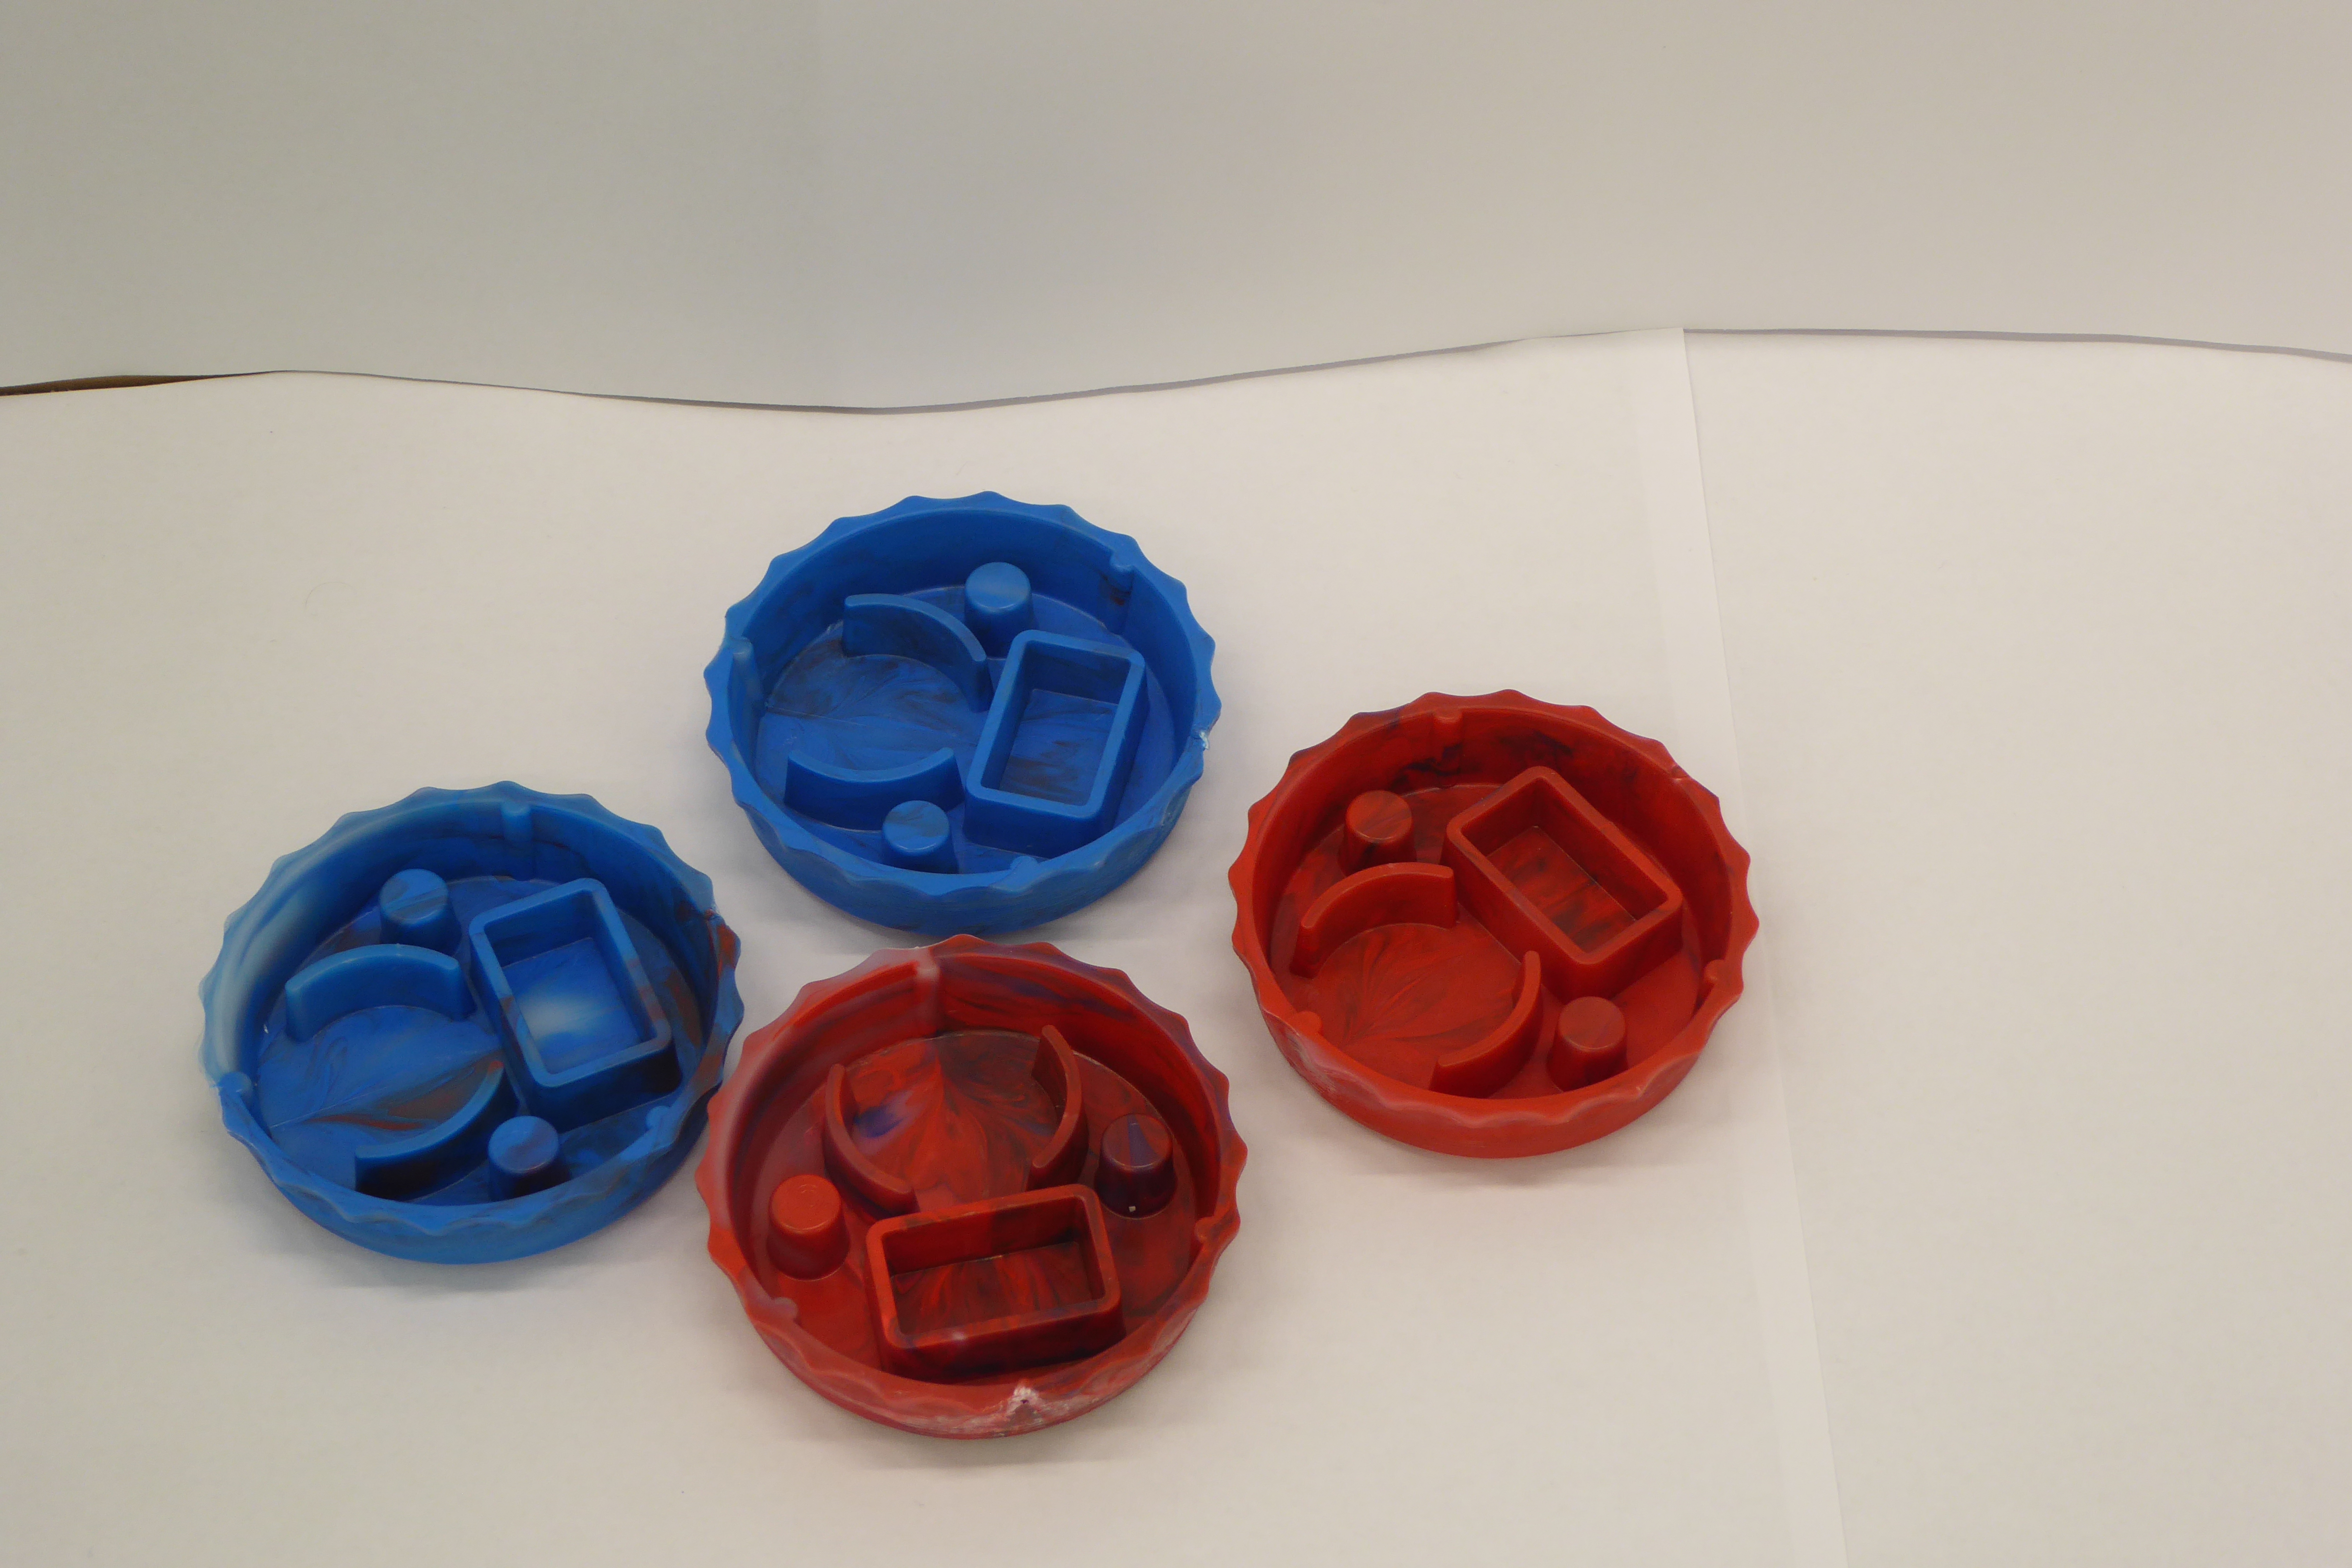
Label: Bottle Opener - Cover